Question: I'm trying to add a JSF library to my project.
But when I try to download from eclipse, it says
"Transfer failed. Zip file is empty". The screenshot below shows what I'm talking about

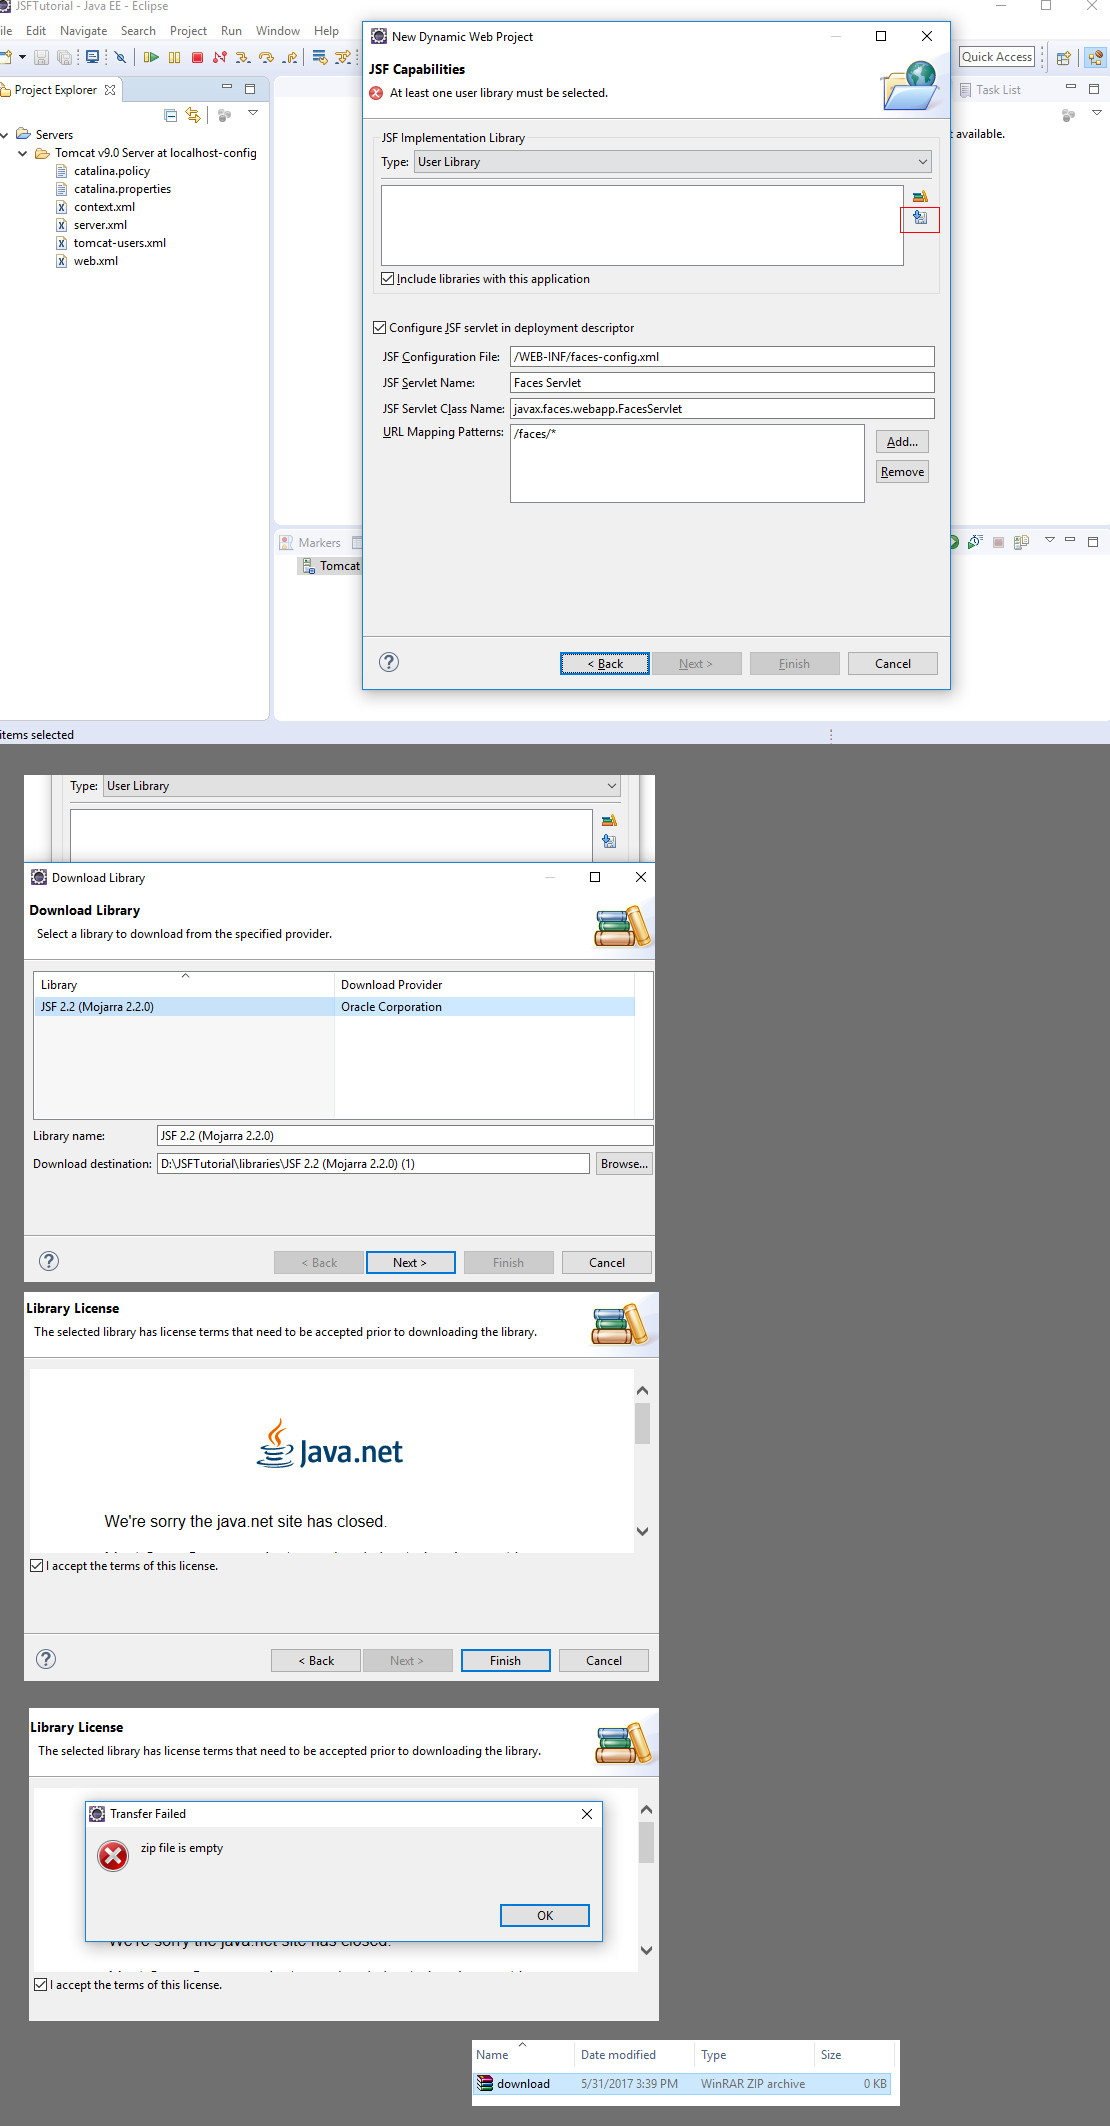
Answer: When I was setting up a fresh install of JavaEE on my laptop today, the JSF Download Library would not return any results to download. Some searching suggested that I had to change my proxy settings but since I was not behind a proxy,
Actually some peoples are saying Oracle <URL> temporarily / Website is offline / Shutdown that's why its not downloadable ...
<URL>
it would not help me. Lucky enough, JSF are just another bunch of jars that can be added to a user library.
You can download the JSF Scroll down here for newest versions of JSF jars...
Download JSF API JAR <URL>
Download JSF IMPL JAR <URL>
Then simply; click the icon on the JSF capabilities page and
"Add external jars" and browse to the jars you downloaded
<URL>
<URL>
Finally you are fully featured to the JSF Mojjara Library
Thanks...